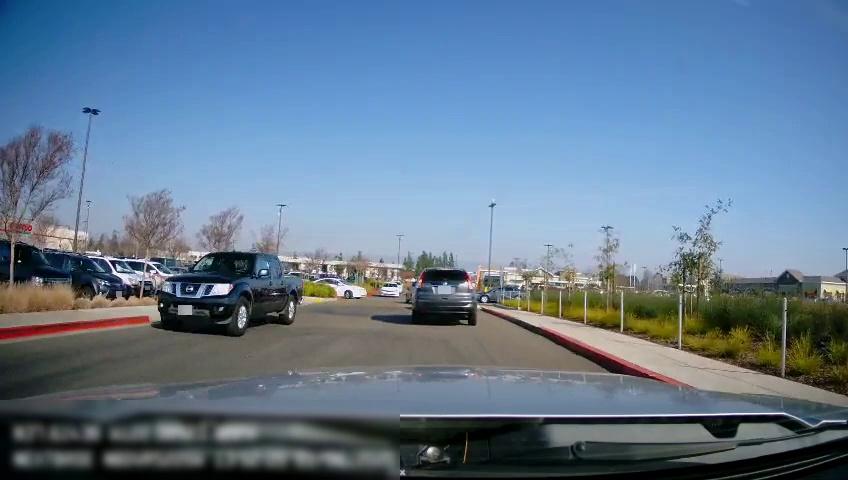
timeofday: Day
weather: Sunny
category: Drivable Space
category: Vehicles | SUV
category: Vehicles | Truck
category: Vehicles | Car
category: Vehicles | Car
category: Vehicles | Car